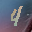
Label: 4